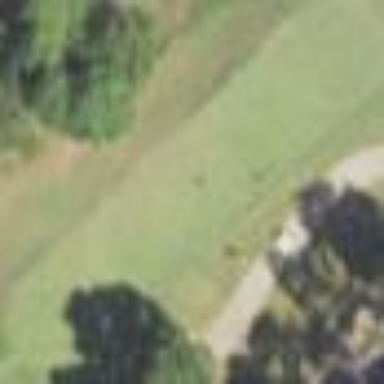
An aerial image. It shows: Golf tee on grassy land.